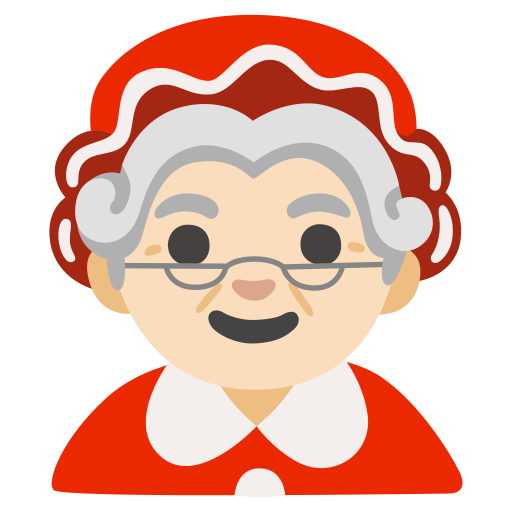
Emoji: 🤶🏻